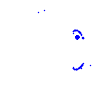
Particle: electron